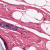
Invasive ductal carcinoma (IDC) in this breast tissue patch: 0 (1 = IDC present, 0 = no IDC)